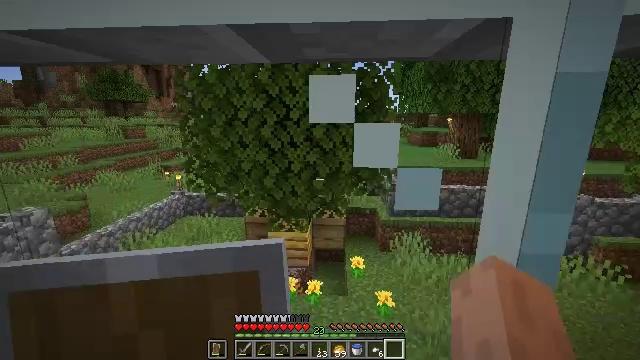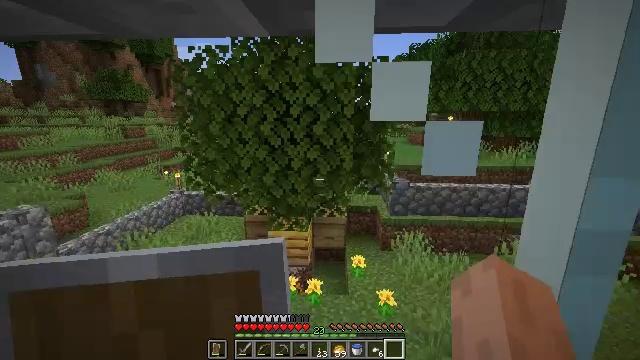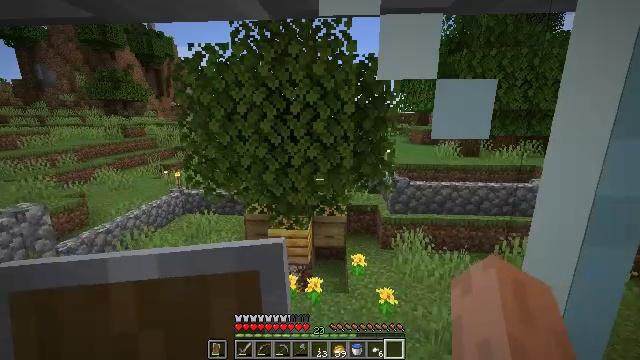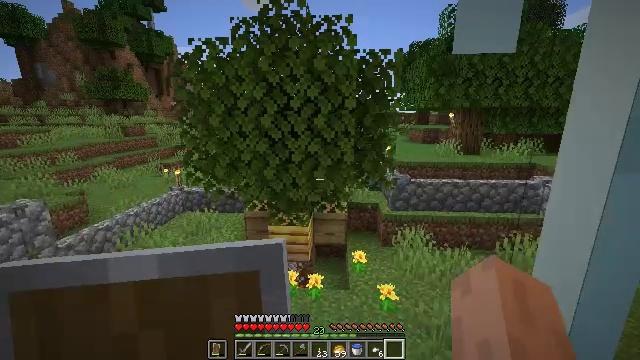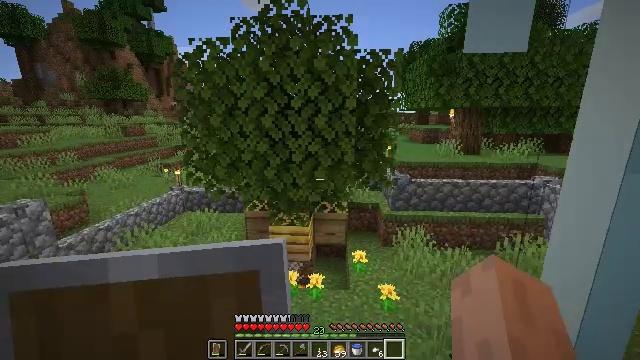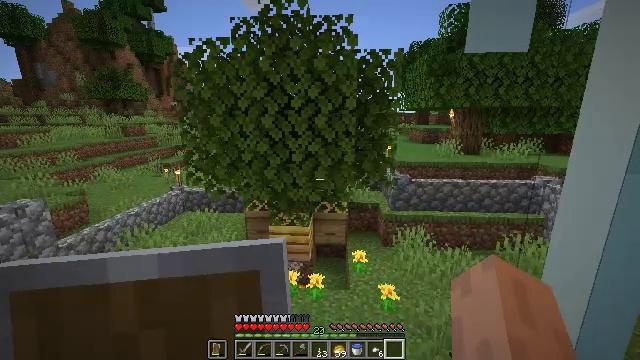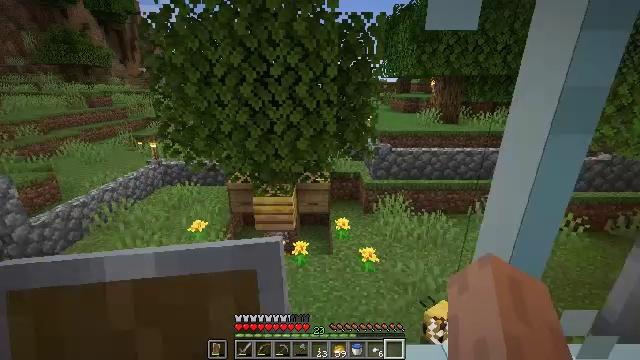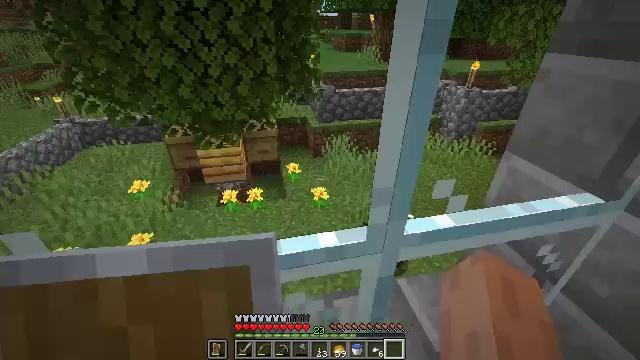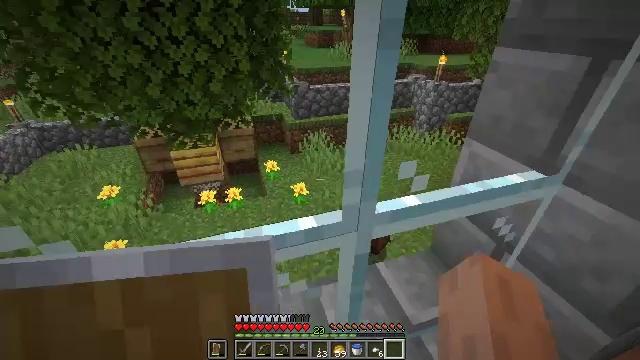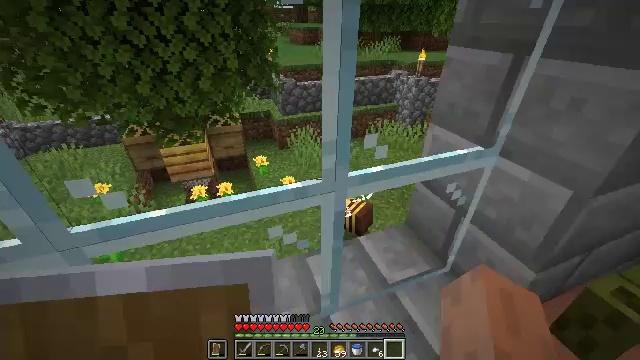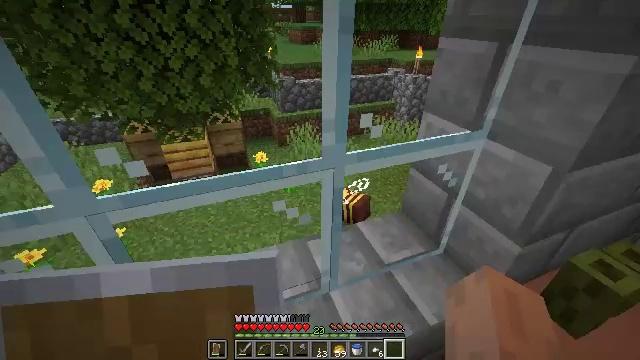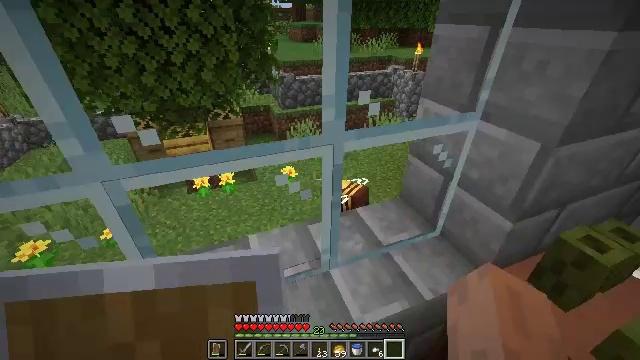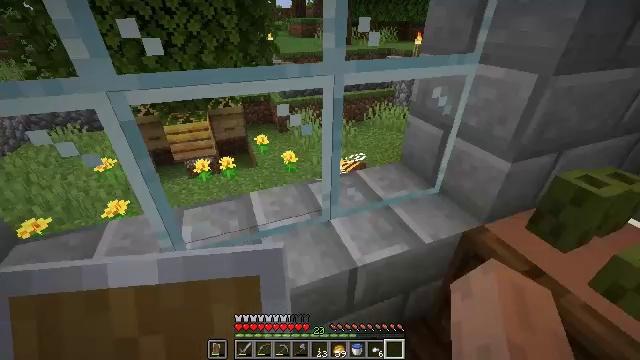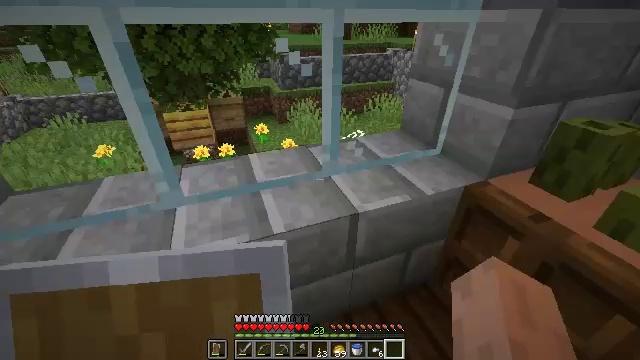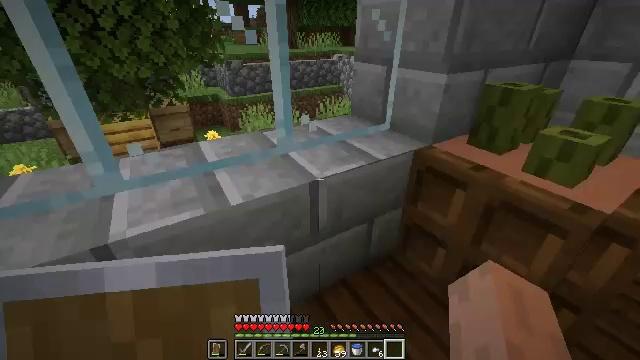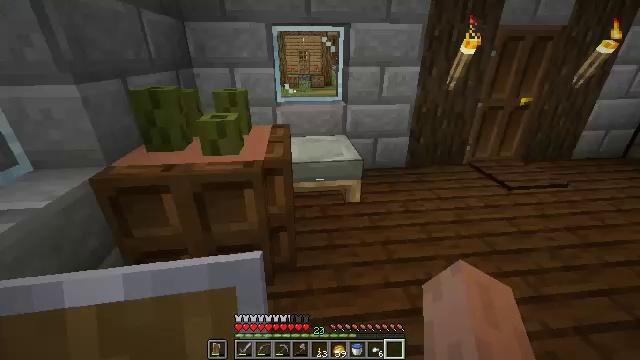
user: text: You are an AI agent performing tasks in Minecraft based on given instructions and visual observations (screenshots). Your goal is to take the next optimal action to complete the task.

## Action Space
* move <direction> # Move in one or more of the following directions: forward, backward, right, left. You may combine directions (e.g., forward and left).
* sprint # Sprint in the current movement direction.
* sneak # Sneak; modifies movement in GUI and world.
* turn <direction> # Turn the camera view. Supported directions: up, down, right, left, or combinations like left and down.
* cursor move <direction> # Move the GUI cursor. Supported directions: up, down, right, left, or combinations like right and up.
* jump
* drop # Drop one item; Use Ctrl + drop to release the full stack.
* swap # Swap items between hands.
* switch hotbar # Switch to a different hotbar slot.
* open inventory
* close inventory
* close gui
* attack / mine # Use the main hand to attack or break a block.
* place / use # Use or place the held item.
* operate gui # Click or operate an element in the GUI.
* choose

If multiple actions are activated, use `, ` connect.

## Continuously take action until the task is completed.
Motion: motion action
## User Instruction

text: Prepare to make shears using the crafting table.
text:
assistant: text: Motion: no_op
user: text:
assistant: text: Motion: no_op
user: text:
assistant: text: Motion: no_op
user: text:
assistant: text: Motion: no_op
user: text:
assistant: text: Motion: no_op
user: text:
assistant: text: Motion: move back, turn right and down
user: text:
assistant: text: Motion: move back, turn right and down
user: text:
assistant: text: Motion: move back, turn right
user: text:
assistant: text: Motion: move back, turn right
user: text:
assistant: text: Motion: move back
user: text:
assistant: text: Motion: move back
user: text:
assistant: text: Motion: move back
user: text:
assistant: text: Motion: move back
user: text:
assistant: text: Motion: turn right and up
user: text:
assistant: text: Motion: turn right and up
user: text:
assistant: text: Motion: turn right and up
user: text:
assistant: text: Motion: move forward
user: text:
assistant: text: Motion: move forward and move right
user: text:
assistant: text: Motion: move forward and move right, turn up
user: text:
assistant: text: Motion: move forward and move right, turn left and up
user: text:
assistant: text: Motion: move forward and move right, turn left and up
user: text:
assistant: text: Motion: move forward and move right, turn left
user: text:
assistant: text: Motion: move forward and move right, turn left
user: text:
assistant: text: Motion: move right, turn left
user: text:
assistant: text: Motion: move right, turn left and down
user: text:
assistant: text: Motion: turn left and up
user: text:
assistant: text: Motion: turn left and up
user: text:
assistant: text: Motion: turn left and up
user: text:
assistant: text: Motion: move forward
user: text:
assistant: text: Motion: move forward